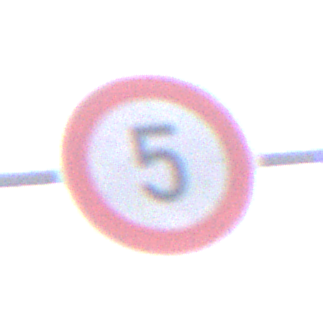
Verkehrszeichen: Geschwindigkeit5
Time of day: MorningAfternoon
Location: Outdoor (Urban)
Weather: Overcast
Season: NotSpecified
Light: Natural